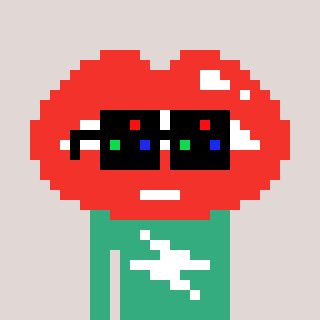
a pixel art character with square black sunglasses, a lips-shaped head and a teal-colored body on a warm background